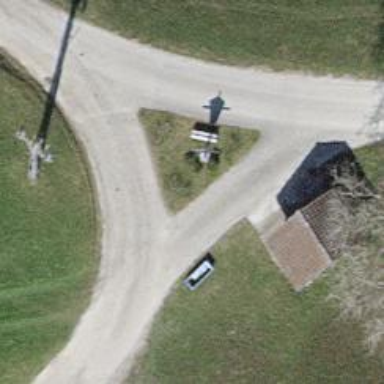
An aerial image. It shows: Historic wayside cross.